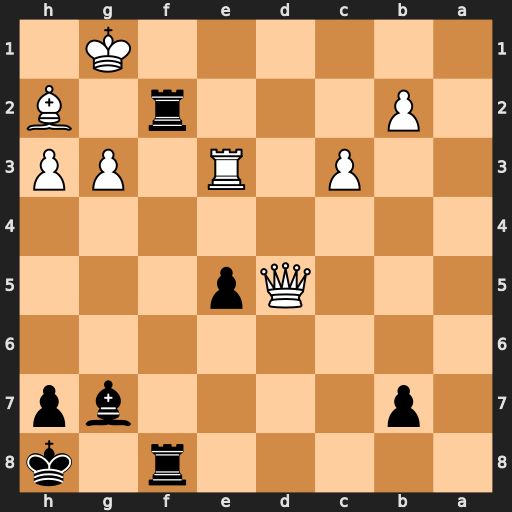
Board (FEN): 5r1k/1p4bp/8/3Qp3/8/2P1R1PP/1P3r1B/6K1
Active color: b
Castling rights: -
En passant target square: -
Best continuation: Rf1+ Kg2 R8f2#